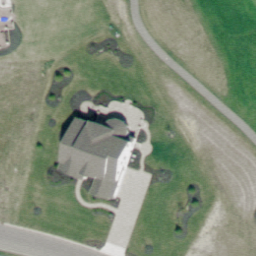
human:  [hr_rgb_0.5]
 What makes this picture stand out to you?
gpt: sparse residential